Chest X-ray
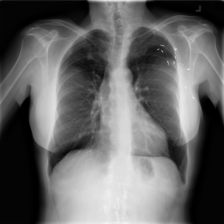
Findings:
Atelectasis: negative
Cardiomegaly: negative
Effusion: negative
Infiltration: negative
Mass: negative
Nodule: negative
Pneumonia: negative
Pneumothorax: negative
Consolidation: negative
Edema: negative
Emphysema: negative
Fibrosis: negative
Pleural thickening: negative
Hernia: negative